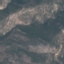
Land use / land cover class: HerbaceousVegetation